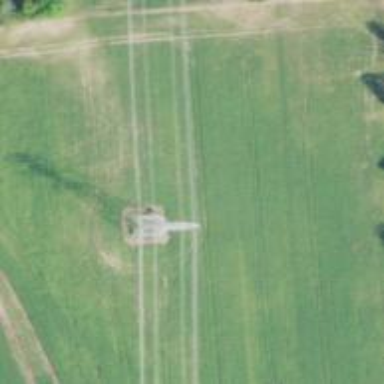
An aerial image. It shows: Lattice structure tower.